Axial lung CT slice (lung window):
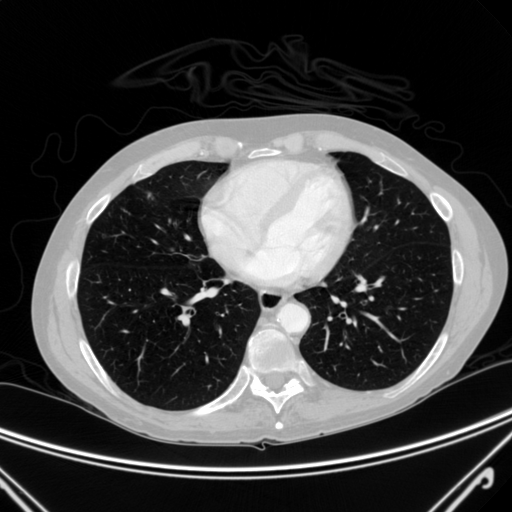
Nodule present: no